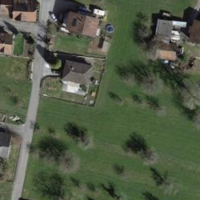
EUNIS habitat code: 55
Species observed at this site:
Euphorbia lathyris